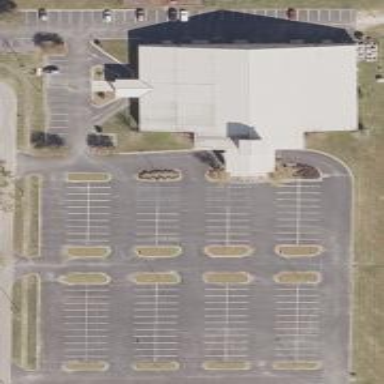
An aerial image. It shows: Parking space is available.